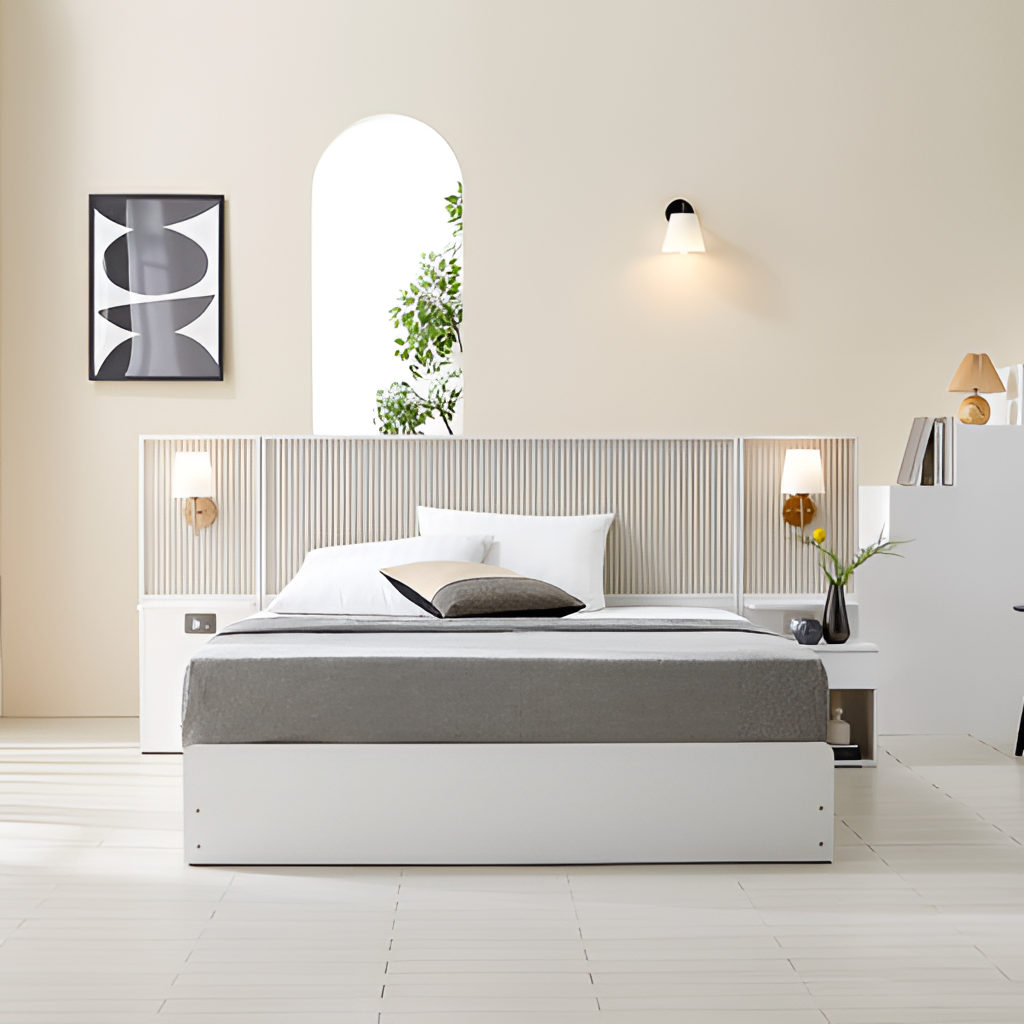
bedroom, white wood bed, white tile flooring, with large square pattern, contemporary, paint wallpaper, with solid pattern